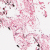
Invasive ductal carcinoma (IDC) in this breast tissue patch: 0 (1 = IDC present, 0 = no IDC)